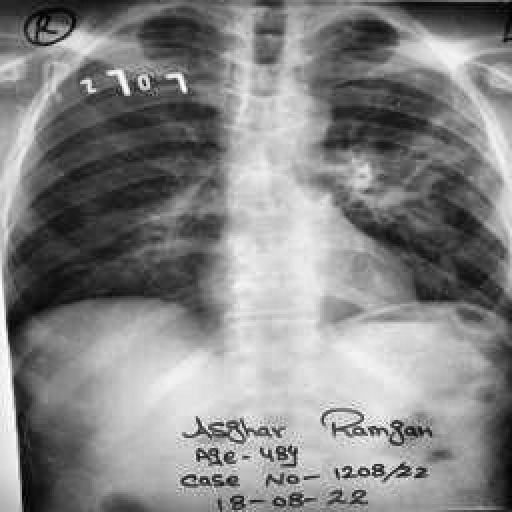
Finding: TUBERCULOSIS